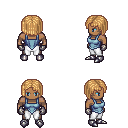
a pixel art fantasy rpg character, male body template, human, dark skin, blue vest, white pants, light blonde pageboy hairstyle, metal gloves, metal boots, four views (front, back, left, right), 2x2 character sprite sheet, small pixel art, hard edges, no anti-aliasing